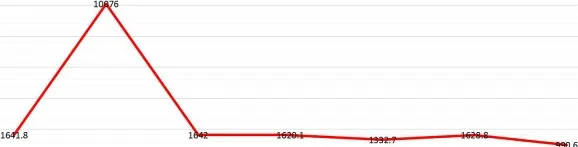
The patient's clinical course in hospital. DXM, dexamethasone; MP, Methylprednisolone; PSL, prednisolone;VP-16,etoposide;CsA, Cyclosporine A;CTX, cyclophosphamide.
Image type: chart (chart)